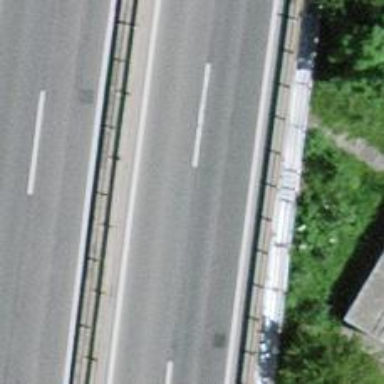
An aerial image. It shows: Beam-structured motorway bridge with asphalt surface.